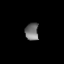
Tissue: lung
Cell type: Others
Senescence score: 0.2057
Nuclear area (px): 237
Mean DAPI intensity: 112.675